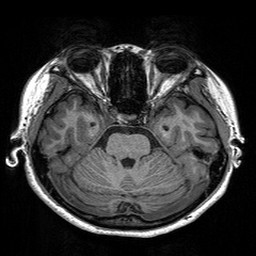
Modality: T1w
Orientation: coronal
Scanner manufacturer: siemens
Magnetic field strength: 3 T